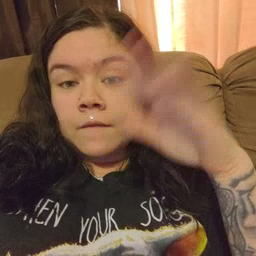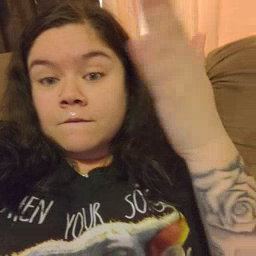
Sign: flag